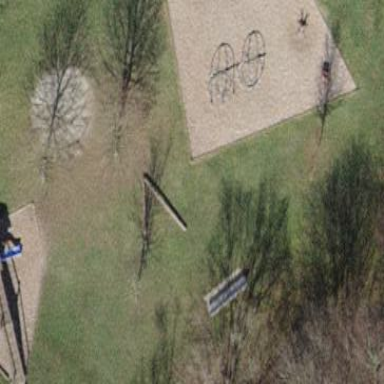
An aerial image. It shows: Playground area for leisure land.